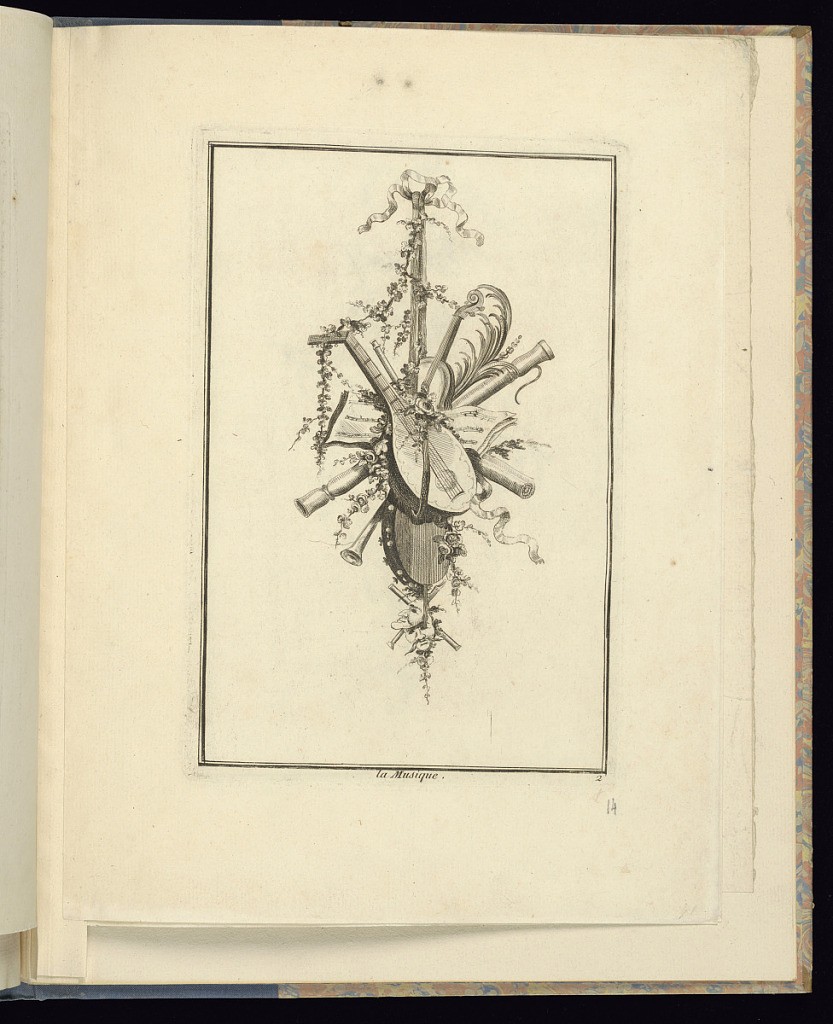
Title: La Musique
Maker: P. Moithey, French, active 18th century
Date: mid- 18th–late 18th century
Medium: Etching on laid paper
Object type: Print
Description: A design for a trophy representing music, incorporating a guitar, flutes, sheet music, possibly an oboe, wind instruments, violin, tambourine, theatrical masks, garlands of flowers, palm leaves, and ribbons. The plate is titled and numbered.